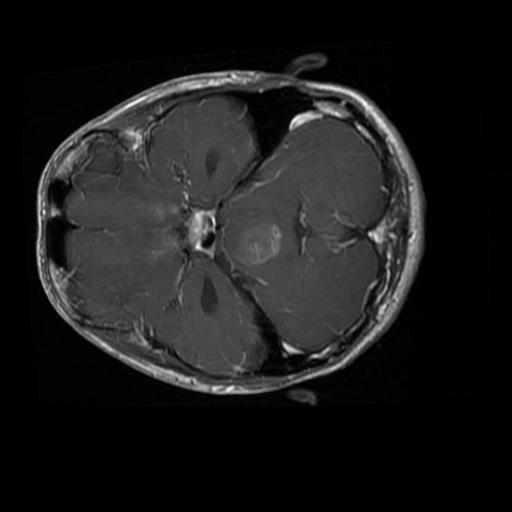
Label: brain_glioma